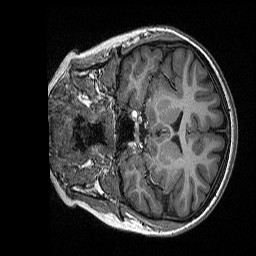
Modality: T1w
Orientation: coronal
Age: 18
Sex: female
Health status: healthy
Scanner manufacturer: siemens
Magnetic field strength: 3 T
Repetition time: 2.3 s
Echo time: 0.00298 s